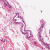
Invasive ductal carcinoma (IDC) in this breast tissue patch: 0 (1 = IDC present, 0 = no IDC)